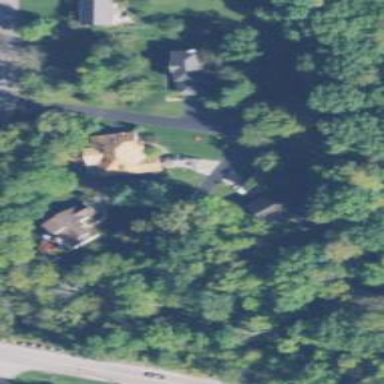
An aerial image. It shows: Shared driveway designated as service road.